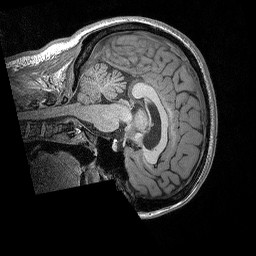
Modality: T1w
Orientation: sagittal
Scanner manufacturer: siemens
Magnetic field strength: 3 T
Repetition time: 2.3 s
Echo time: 0.00298 s